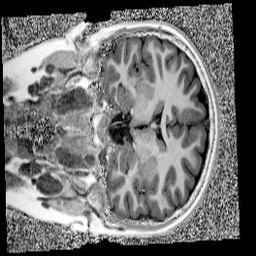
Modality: UNIT1
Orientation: coronal
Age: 10
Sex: female
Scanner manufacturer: siemens
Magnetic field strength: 3 T
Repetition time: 4 s
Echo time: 0.00303 s